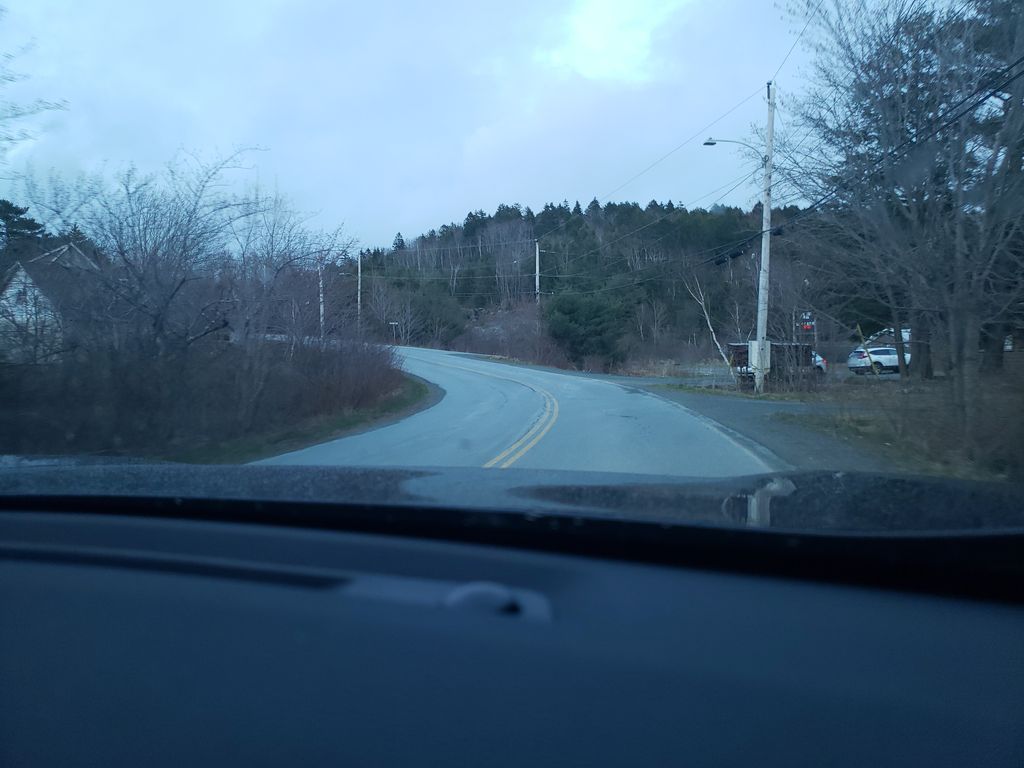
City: halifax